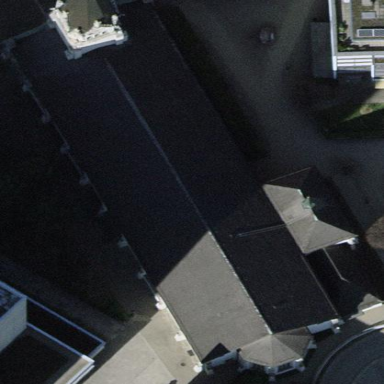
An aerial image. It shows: Grey-roofed church which is place of worship.